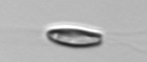
Label: Chrysochromulina